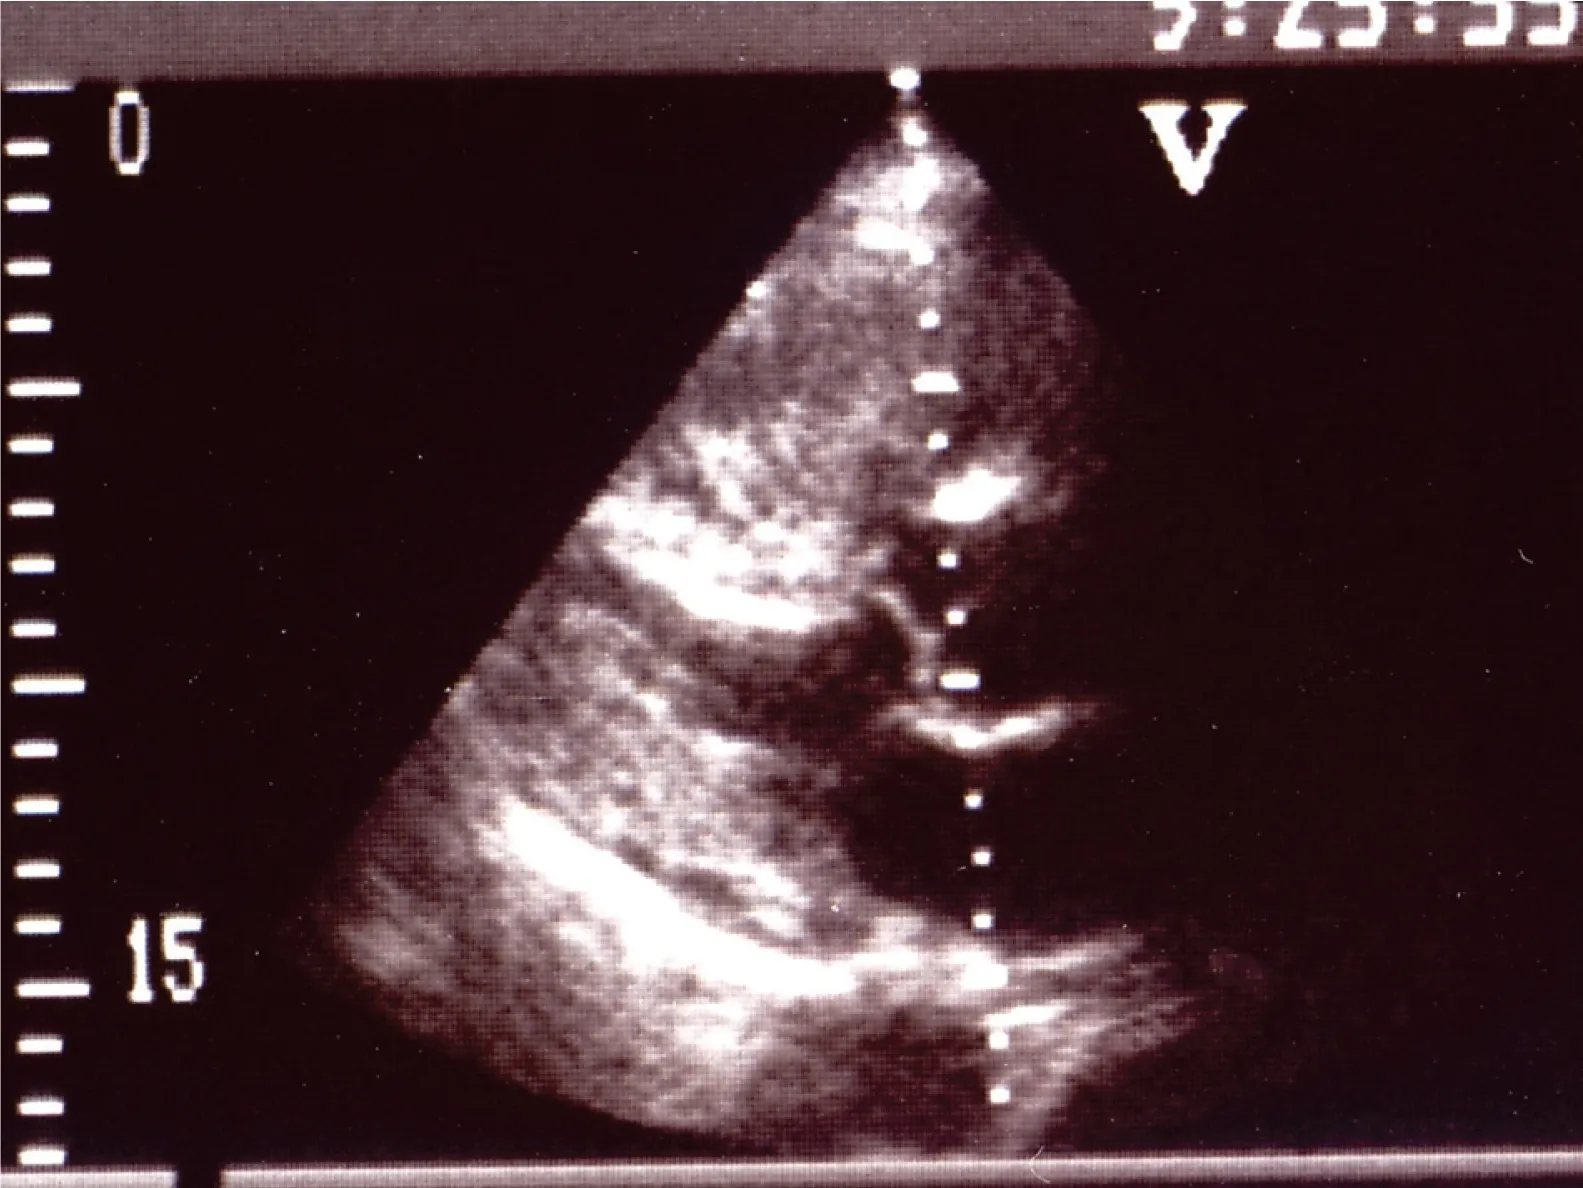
Echocardiogram showing the tumour in the right heart occupying the whole right atrial area.
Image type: radiology (ultrasound)